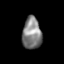
Tissue: skin
Cell type: Epithelial cells
Senescence score: 0.2542
Nuclear area (px): 595
Mean DAPI intensity: 130.74